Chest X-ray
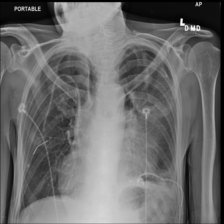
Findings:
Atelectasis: negative
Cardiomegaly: negative
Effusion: positive
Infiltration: negative
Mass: positive
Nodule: negative
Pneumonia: negative
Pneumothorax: positive
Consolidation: negative
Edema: negative
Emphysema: negative
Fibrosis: negative
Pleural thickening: negative
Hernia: negative